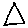
Label: triangle